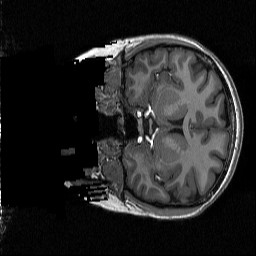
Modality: T1w
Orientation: coronal
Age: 20
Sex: female
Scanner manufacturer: siemens
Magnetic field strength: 3 T
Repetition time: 2.3 s
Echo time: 0.00298 s